Question: Hi I am using flexslider for RTL website,in this case no images appear and I <URL> 'direction' to '"ltr"' for a div that holding slider, and it solves my problem but in this case it makes my page horizontal scroll,

how can solve this problem?
below is my markup :
'''
<div class="flexslider">
<ul class="slides">
<li data-thumb="/Content/slider/1.jpg">
<img src="/Content/slider/1.jpg">
</li>
<li data-thumb="/Content/slider/1.jpg">
<img src="/Content/slider/1.jpg">
</li>
<li data-thumb="/Content/slider/1.jpg">
<img src="/Content/slider/1.jpg">
</li>
<li data-thumb="/Content/slider/1.jpg">
<img src="/Content/slider/1.jpg">
</li>
</ul>
</div>
'''
and below is flexslider css :
'''
/*
* jQuery FlexSlider v2.0
* http://www.woothemes.com/flexslider/
*
* Copyright 2012 WooThemes
* Free to use under the GPLv2 license.
* http://www.gnu.org/licenses/gpl-2.0.html
*
* Contributing author: Tyler Smith (@mbmufffin)
*/
/* Browser Resets */
.flex-container a:active,
.flexslider a:active,
.flex-container a:focus,
.flexslider a:focus {outline: none;}
.slides,
.flex-control-nav,
.flex-direction-nav {margin: 0; padding: 0; list-style: none;}
/* FlexSlider Necessary Styles
*********************************/
.flexslider {margin: 0; padding: 0;}
.flexslider .slides > li {display: none; -webkit-backface-visibility: hidden;} /* Hide the slides before the JS is loaded. Avoids image jumping */
.flexslider .slides img {width: 100%; display: block;}
.flex-pauseplay span {text-transform: capitalize;}
/* Clearfix for the .slides element */
.slides:after {content: "."; display: block; clear: both; visibility: hidden; line-height: 0; height: 0;}
html[xmlns] .slides {display: block;}
* html .slides {height: 1%;}
/* No JavaScript Fallback */
/* If you are not using another script, such as Modernizr, make sure you
* include js that eliminates this class on page load */
.no-js .slides > li:first-child {display: block;}
/* FlexSlider Default Theme
*********************************/
.flexslider {margin: 0 0 60px; background: #fff; border: 4px solid #fff; position: relative; -webkit-border-radius: 4px; -moz-border-radius: 4px; -o-border-radius: 4px; border-radius: 4px; box-shadow: 0 1px 4px rgba(0,0,0,.2); -webkit-box-shadow: 0 1px 4px rgba(0,0,0,.2); -moz-box-shadow: 0 1px 4px rgba(0,0,0,.2); -o-box-shadow: 0 1px 4px rgba(0,0,0,.2); zoom: 1;}
.flex-viewport {max-height: 2000px; -webkit-transition: all 1s ease; -moz-transition: all 1s ease; transition: all 1s ease;}
.loading .flex-viewport {max-height: 300px;}
.flexslider .slides {zoom: 1;}
.carousel li {margin-right: 5px}
/* Direction Nav */
.flex-direction-nav {*height: 0;}
.flex-direction-nav a {width: 60px; height: 60px; margin: -20px 0 0; display: block; background: url(/Content/slider-nav.png) no-repeat 0 0; position: absolute; top: 50%; z-index: 10; cursor: pointer; text-indent: -9999px; opacity: 0; -webkit-transition: all .3s ease;}
.flex-direction-nav .flex-next {background-position: 100% 0; right: -36px; }
.flex-direction-nav .flex-prev {left: -36px;}
.flexslider:hover .flex-next {opacity: 0.8; right: 15px;}
.flexslider:hover .flex-prev {opacity: 0.8; left: 15px;}
.flexslider:hover .flex-next:hover, .flexslider:hover .flex-prev:hover {opacity: 1;}
.flex-direction-nav .flex-disabled {opacity: .3!important; filter:alpha(opacity=30); cursor: default;}
/* Control Nav */
.flex-control-nav {width: 100%; position: absolute; bottom: -40px; text-align: center;}
.flex-control-nav li {margin: 0 6px; display: inline-block; zoom: 1; *display: inline;}
.flex-control-paging li a {width: 11px; height: 11px; display: block; background: #666; background: rgba(0,0,0,0.5); cursor: pointer; text-indent: -9999px; -webkit-border-radius: 20px; -moz-border-radius: 20px; -o-border-radius: 20px; border-radius: 20px; box-shadow: inset 0 0 3px rgba(0,0,0,0.3);}
.flex-control-paging li a:hover { background: #333; background: rgba(0,0,0,0.7); }
.flex-control-paging li a.flex-active { background: #000; background: rgba(0,0,0,0.9); cursor: default; }
.flex-control-thumbs {margin: 5px 0 0; position: static; overflow: hidden;}
.flex-control-thumbs li {width: 25%; float: left; margin: 0;}
.flex-control-thumbs img {width: 100%; display: block; opacity: .7; cursor: pointer;}
.flex-control-thumbs img:hover {opacity: 1;}
.flex-control-thumbs .flex-active {opacity: 1; cursor: default;}
@media screen and (max-width: 860px) {
.flex-direction-nav .flex-prev {opacity: 1; left: 0;}
.flex-direction-nav .flex-next {opacity: 1; right: 0;}
}
'''
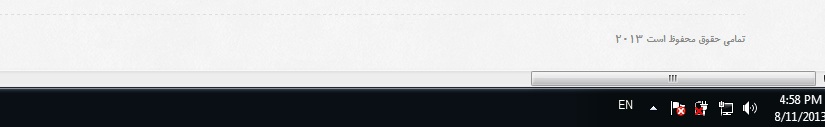
Answer: I found the solution, I am using <URL> support and it set 'direction:rtl;' for 'html' :
'''
html{
direction:rtl;
}
'''
just commented direction property in above code and set 'direction:"ltr";' for 'sildes' wrapper:
'''
.slides{
direction:ltr;
/*...*/
}
'''